Interaction volume radius: 5 \u00c5
Interaction volume height: 25 \u00c5
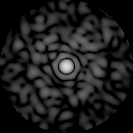
Disorder parameter: 0.8238